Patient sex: M
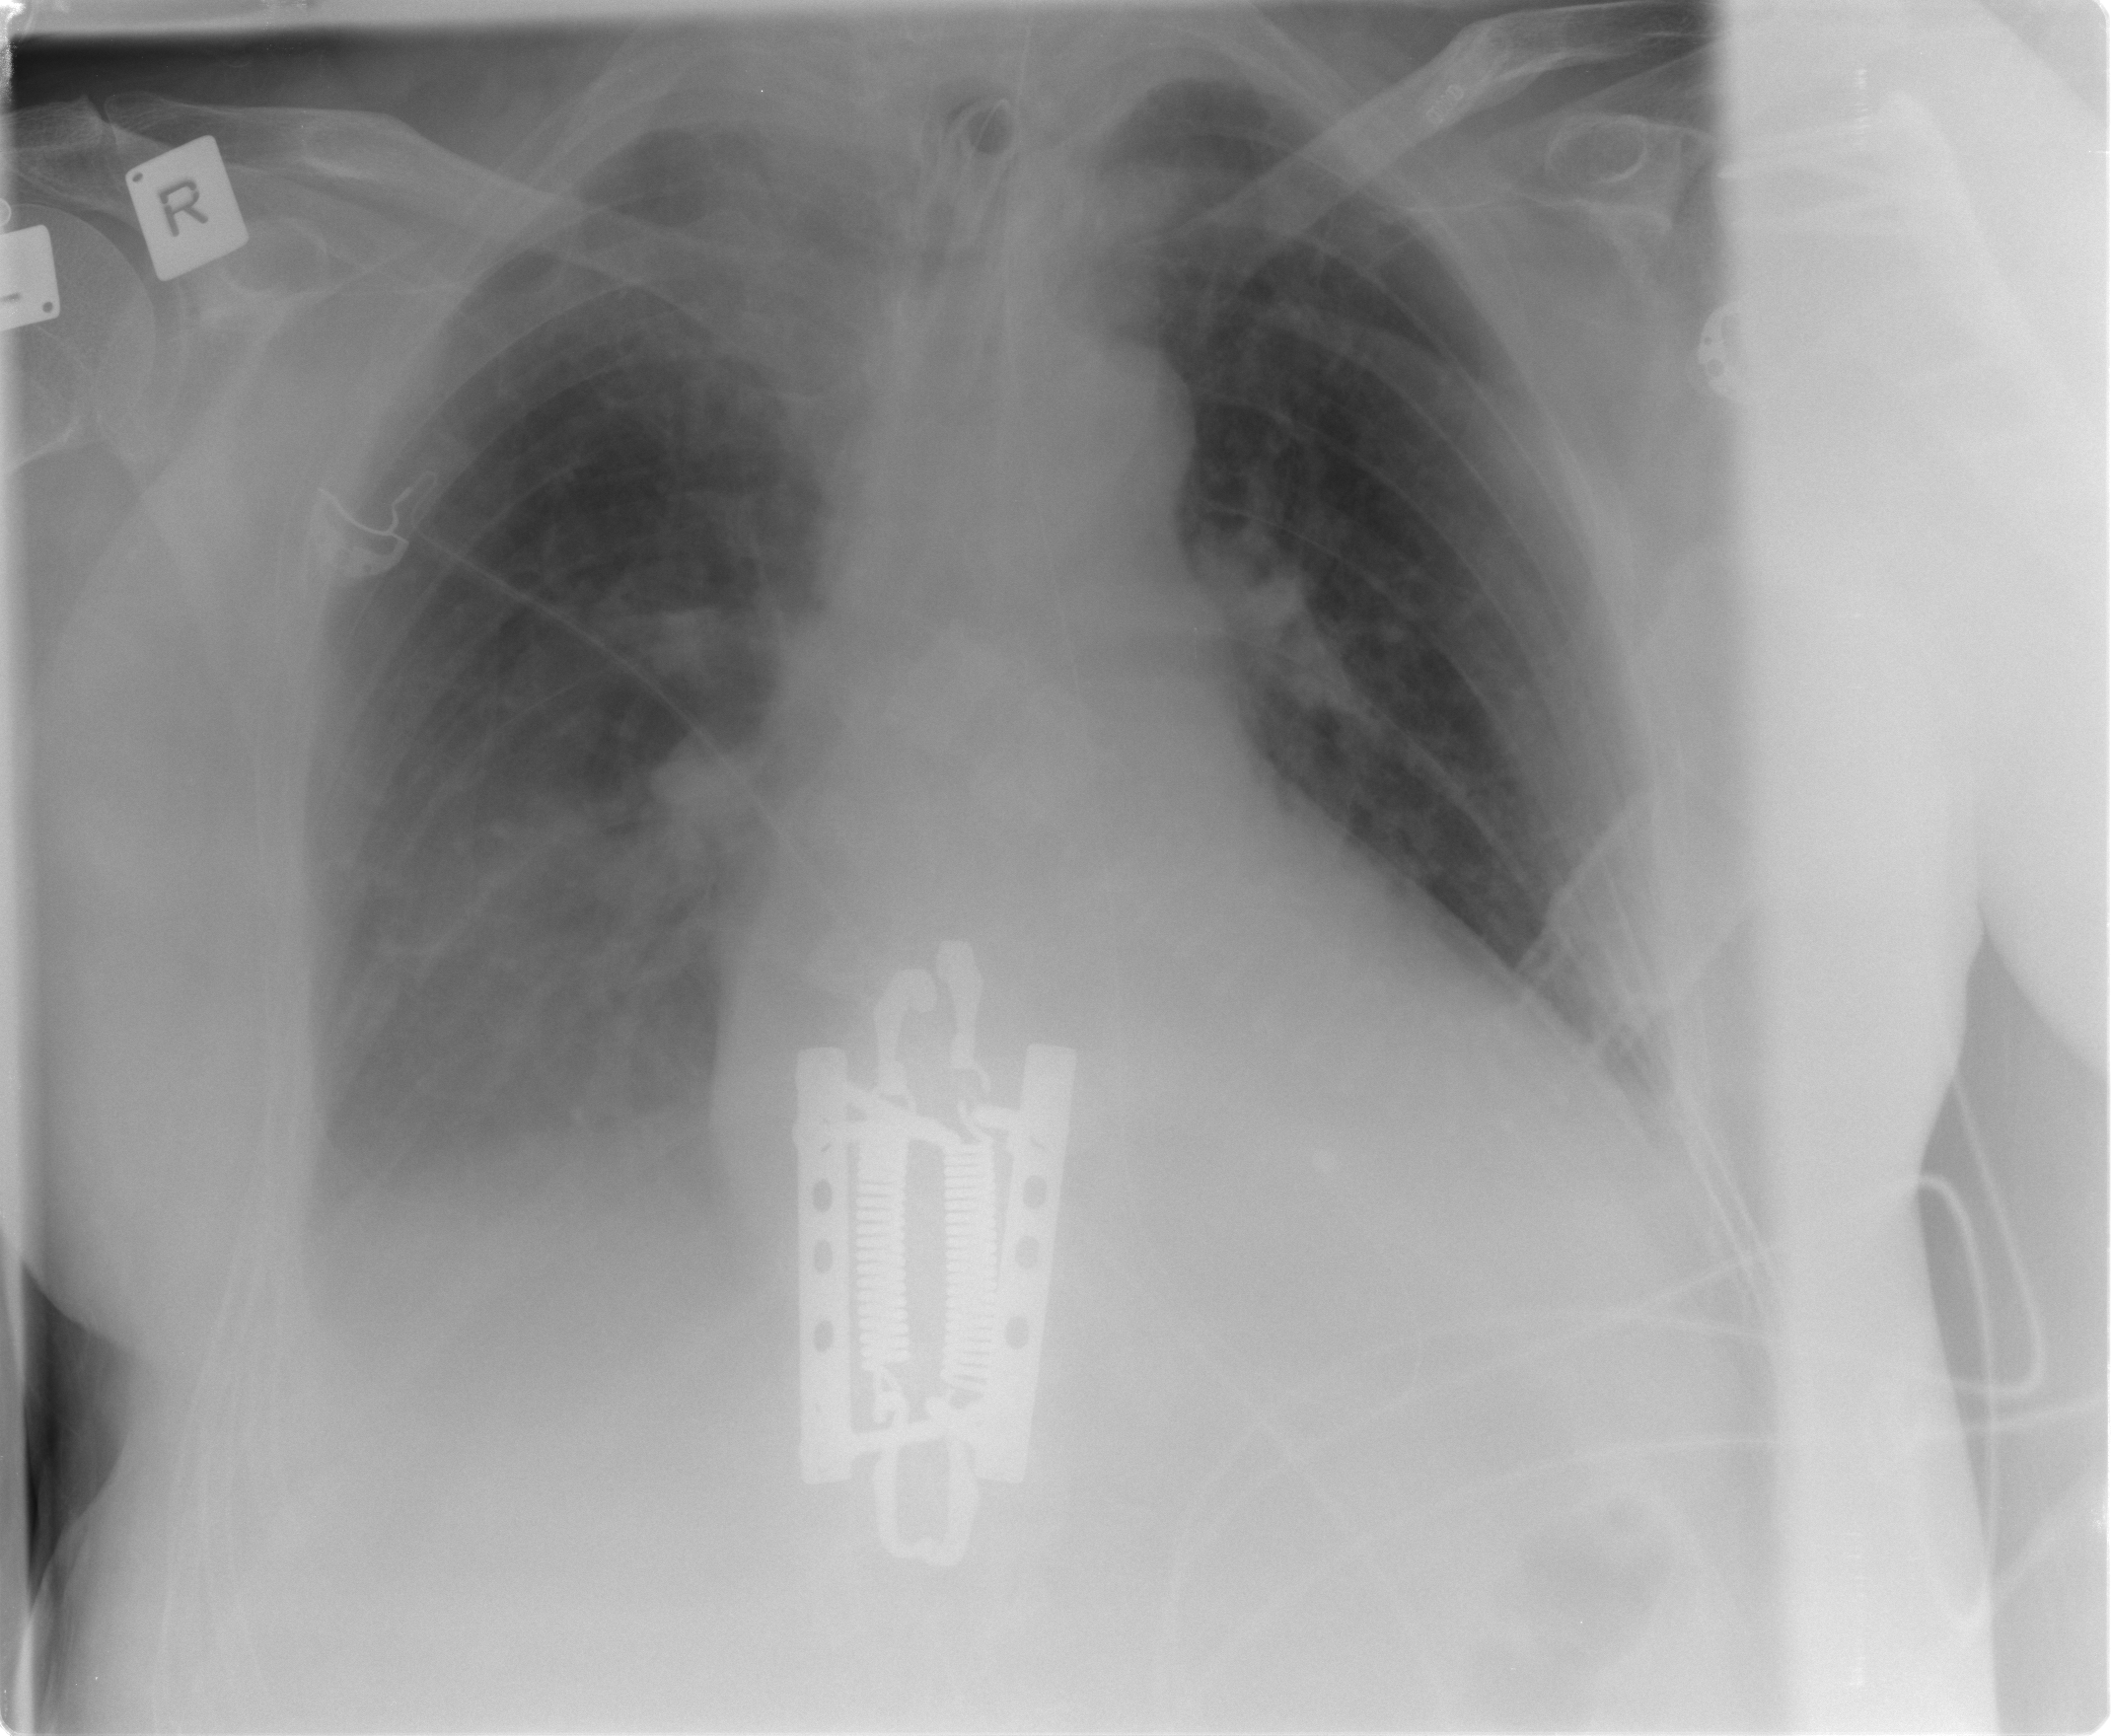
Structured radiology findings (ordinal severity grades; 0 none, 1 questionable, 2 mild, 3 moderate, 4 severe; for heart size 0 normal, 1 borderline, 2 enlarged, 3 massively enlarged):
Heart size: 2
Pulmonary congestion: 0
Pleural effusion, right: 2
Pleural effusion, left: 2
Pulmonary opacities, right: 0
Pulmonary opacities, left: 0
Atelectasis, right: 0
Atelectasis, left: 0